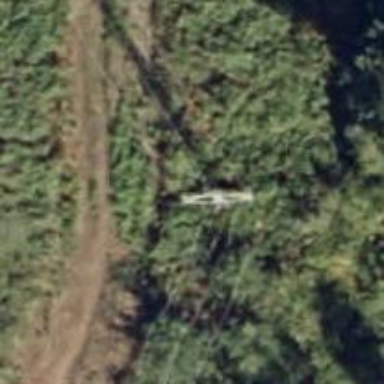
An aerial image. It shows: Power pole.